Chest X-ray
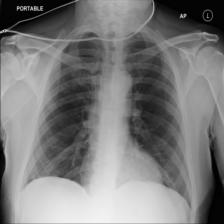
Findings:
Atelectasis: negative
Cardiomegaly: negative
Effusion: negative
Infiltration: negative
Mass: negative
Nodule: negative
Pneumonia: negative
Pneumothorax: negative
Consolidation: negative
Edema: negative
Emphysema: negative
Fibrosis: negative
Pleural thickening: negative
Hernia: negative